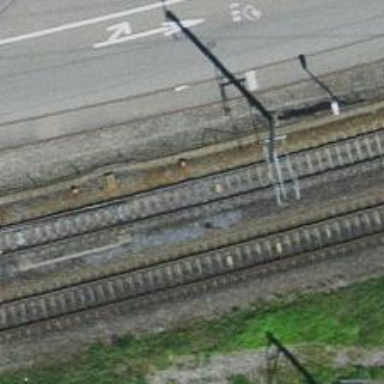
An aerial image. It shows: Railway switch.